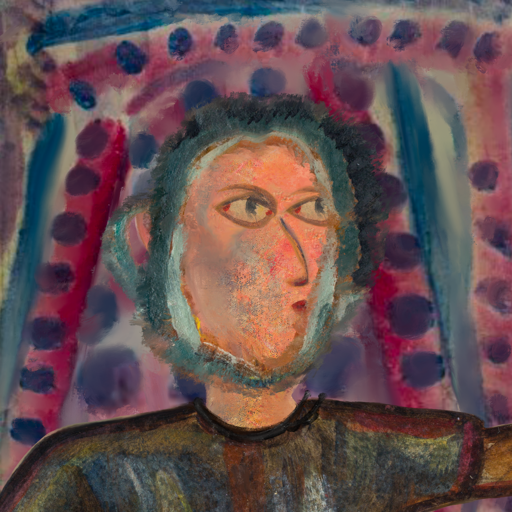
Background: HillGirl, Head And Neck Side: Irani, Face Side: GypsyMother, Bust: Mosgoul, Hair Side: Boggyland, Head Accessory: Blank, Second Necklace: Blank, Necklace: Orphan, Baby: Blank